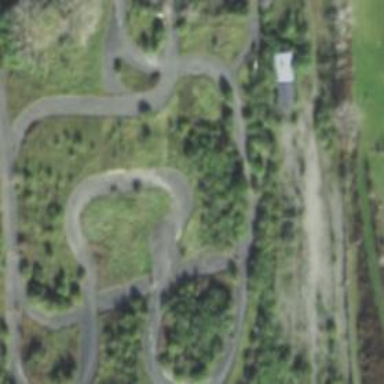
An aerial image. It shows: Karting raceway with asphalt surface.